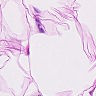
Metastatic tissue present: no